Current action and preconditions to check: trajectory_clear

Your task: For each precondition in the list above, predict whether it will hold at this action.

Consider the current scene as observed from the mobile robot's camera, and analyze the predicted future states of all dynamic agents (e.g., people, animals, vehicles, or any moving entities) within the NEXT SECOND.

IMPORTANT: Only answer "very likely" if you are absolutely certain—based on strong, clear evidence—that a dynamic agent will violate the precondition in the predicted future state. Do NOT answer "very likely" for unlikely, ambiguous, or low-probability risks.

Ask yourself for each precondition: Is there a high probability, with clear and convincing evidence, that the predicted future states of any dynamic agent will interfere with the predicted future state of the currently executing action within the NEXT SECOND, causing that precondition to fail?

Assess the risk level based on these predictions. Use "likely" or "very likely" if motions create a clear risk of interference.

Use "neutral" or "improbable" if agents are nearby but their predicted paths are clearly diverging or non-conflicting.

Failure Risk Categories: "very improbable", "improbable", "neutral", "likely", "very likely"

Answer Format: Output ONLY the probability_of_failure value from these categories: "very improbable", "improbable", "neutral", "likely", "very likely"

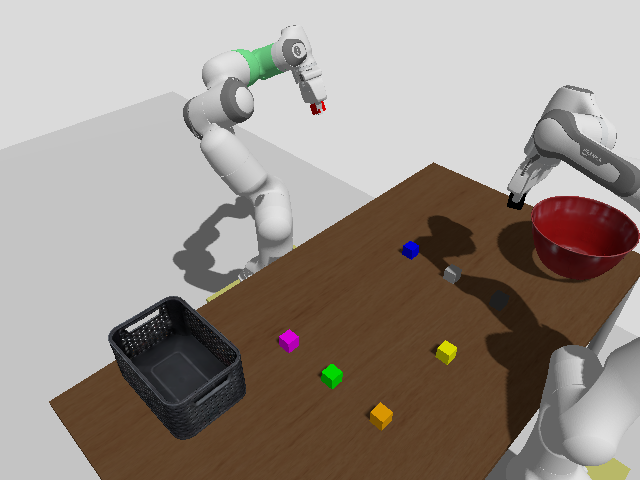

Answer: very improbable